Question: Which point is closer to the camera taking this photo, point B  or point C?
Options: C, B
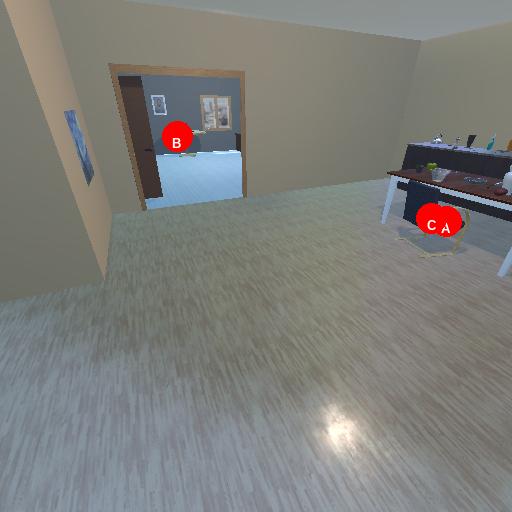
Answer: C